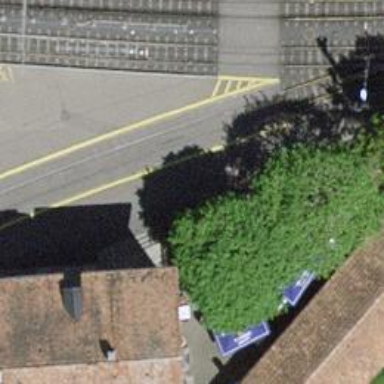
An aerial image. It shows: Tram railway siding with electrified contact line. There is one track in the siding.